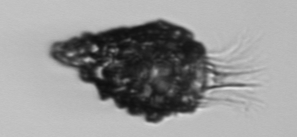
Label: Tintinnopsis